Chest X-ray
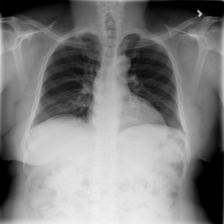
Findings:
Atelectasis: negative
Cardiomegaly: negative
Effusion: negative
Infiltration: positive
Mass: negative
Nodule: negative
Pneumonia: negative
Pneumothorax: negative
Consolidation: negative
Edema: negative
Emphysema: negative
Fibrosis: negative
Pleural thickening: negative
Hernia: negative